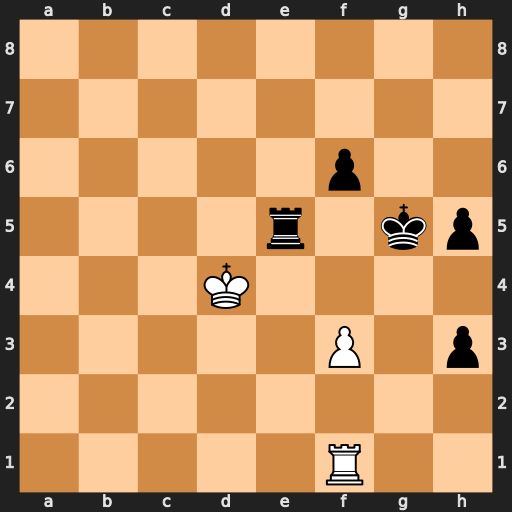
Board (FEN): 8/8/5p2/4r1kp/3K4/5P1p/8/5R2
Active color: w
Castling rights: -
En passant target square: -
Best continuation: f4+ Kh4 fxe5 fxe5+ Ke3 Kg3 Rg1+